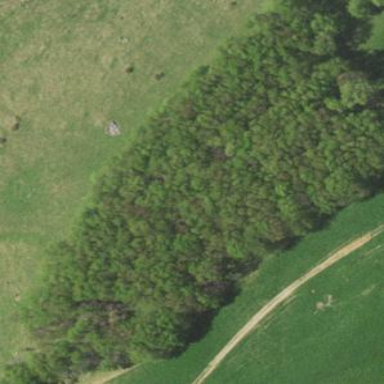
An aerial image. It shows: Serene woodland landscape.